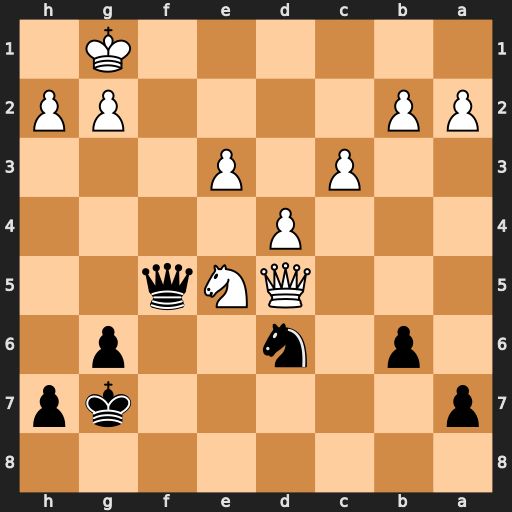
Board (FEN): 8/p5kp/1p1n2p1/3QNq2/3P4/2P1P3/PP4PP/6K1
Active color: b
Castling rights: -
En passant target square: -
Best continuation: Qb1+ Kf2 Ne4+ Qxe4 Qxe4